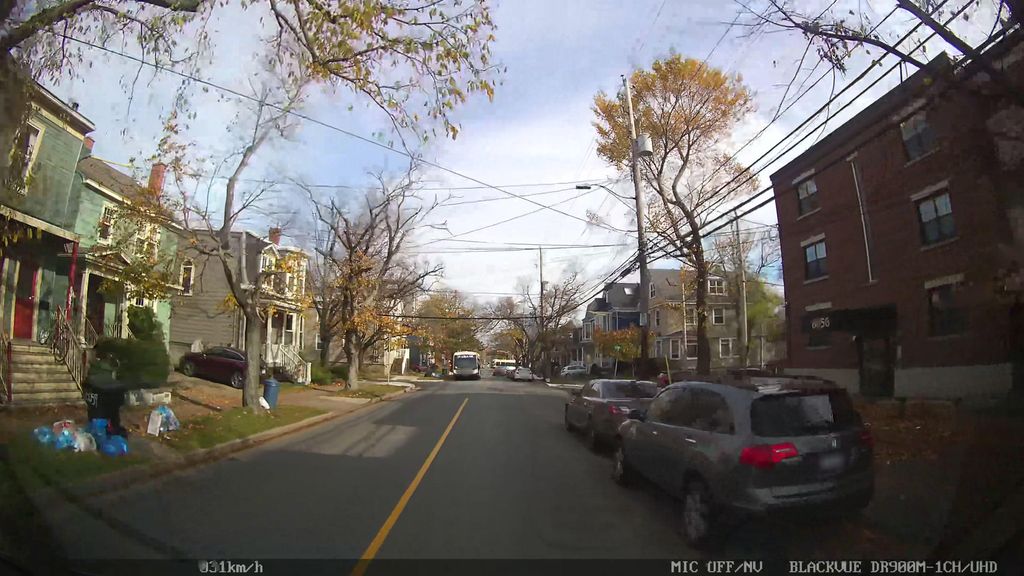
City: halifax